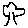
Label: tree